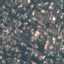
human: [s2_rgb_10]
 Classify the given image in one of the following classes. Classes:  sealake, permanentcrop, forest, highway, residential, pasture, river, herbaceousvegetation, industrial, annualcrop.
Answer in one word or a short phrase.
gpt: Residential